Question: As the title states, my MySQLi prepared update is not actually updating the database. I have checked the MySQL logs - no errors. Here is the code in question:
'''
public function update_tweet($tweet)
{
$prepared_update = $this->connection->prepare("UPDATE Tweets
SET 'text' = ?, 'algo_score' = ?, 'has_algo_score' = ?, 'baseline_score' = ?, 'has_baseline_score' = ?, 'is_sanitized' = ?
WHERE 'twitter_id' = ?");
mysqli_stmt_bind_param($prepared_update, "sssssss", $tweet['text'], $tweet['algo_score'], $tweet['has_algo_score'], $tweet['baseline_score'], $tweet['has_baseline_score'], $tweet['is_sanitized'], $tweet['tweet_id']);
mysqli_execute($prepared_update) or die(mysqli_error($this->connection));
$prepared_update->close();
}
'''
And an example of the tweet array being passed in:
'''
Array ( [id] => 2
[twitter_id] => 595463376026734592
[text] => History has a way of repeating itself
[algo_score] => 0
[has_algo_score] => 1
[baseline_score] => 0
[has_baseline_score] => 1
[is_sanitized] => 1
)
'''
And the table schema:

No PHP errors or MySQL errors. What am I doing wrong?
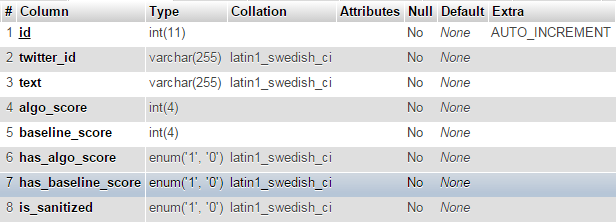
Answer: Your condition:
'''
WHERE 'twitter_id' = ?
'''
The variable that you're binding is:
'''
$tweet['tweet_id']
'''
While the array you're getting is:
'''
Array ( [id] => 2
[twitter_id] => 595463376026734592
'''
So you're using the wrong index and since the index 'tweet_id' is undefined (it's just a notice, you're receiving no errors or warnings) your 'WHERE' condition would never return true, therefore - no action is being taken.